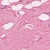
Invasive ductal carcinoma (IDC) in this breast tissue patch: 0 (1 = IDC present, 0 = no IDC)